I will show an image sequence of human cooking. I have annotated the images with numbered circles. Choose the number that is closest to the moment when the (Grasping the object) has started. You are a five-time world champion in this game. Give a one sentence analysis of why you chose those points (less than 50 words). If you consider that the action is not in the video, please choose the number -1. Provide your answer at the end in a json file of this format: {"points": []}
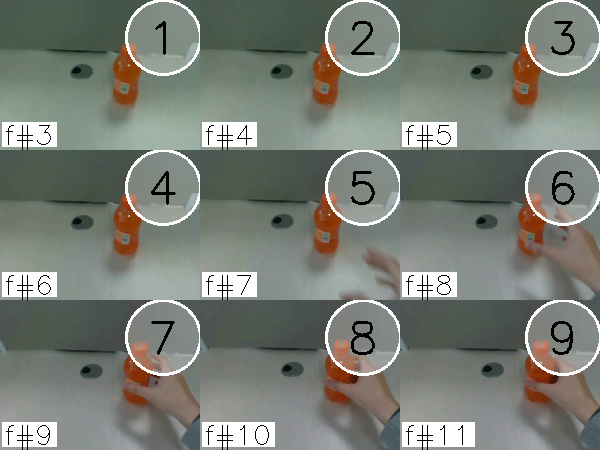
Frame 9 shows the clearest moment of hand-object contact.
{"points": [9]}